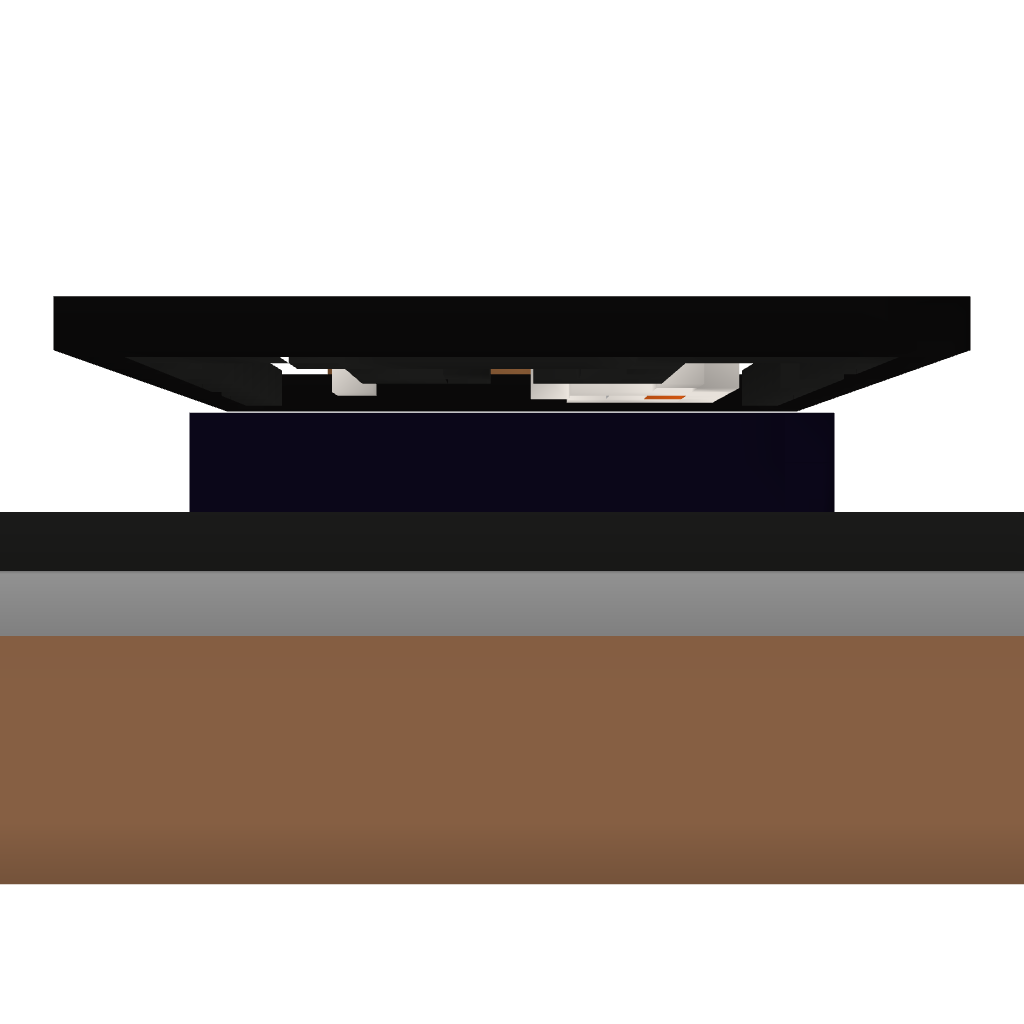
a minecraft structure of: Modern Style Bank